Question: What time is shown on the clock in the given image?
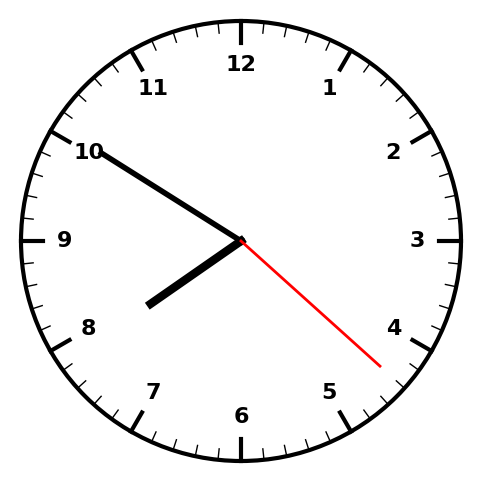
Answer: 07:50:22